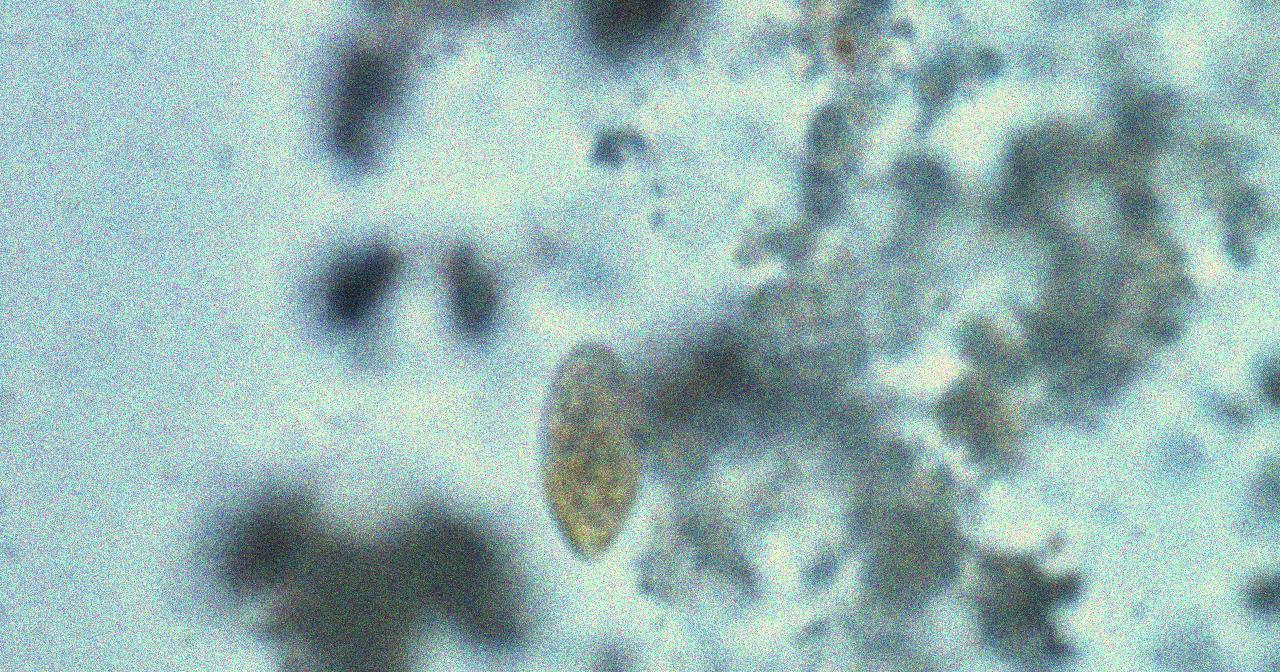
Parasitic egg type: Trichuris trichiura